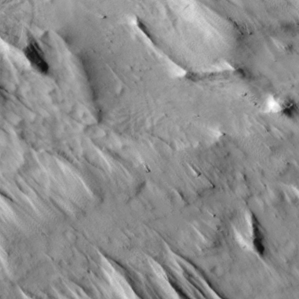
Label: non_frost